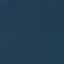
Land use / land cover: SeaLake